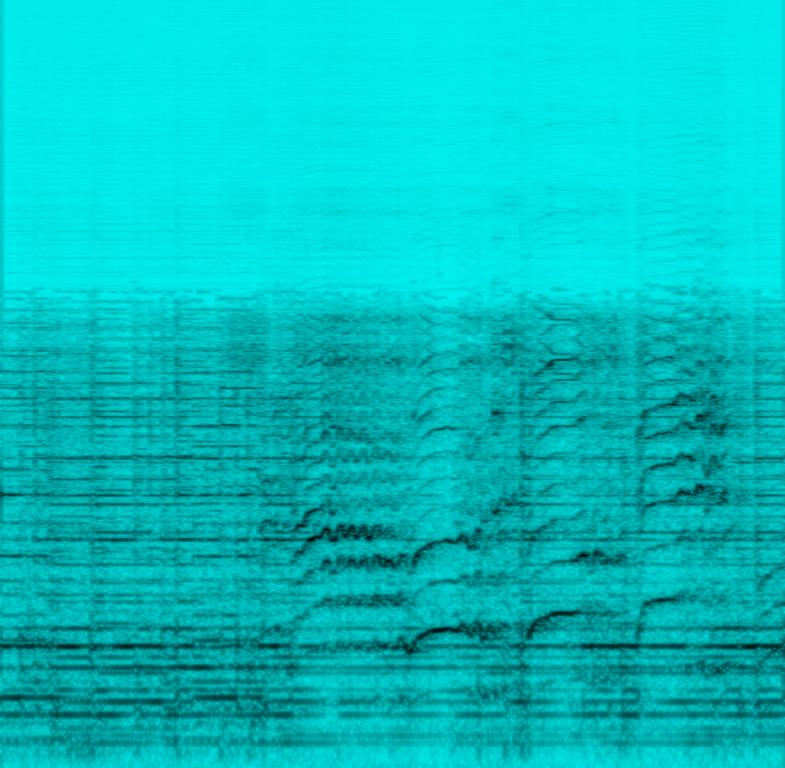
The male mid to high range voice sings loudly and full of emotions pouring out of his soul while strumming some minor chords on the guitar. This recording is of poor quality. This song may be played in an open mic, poetry bar.